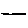
Label: line